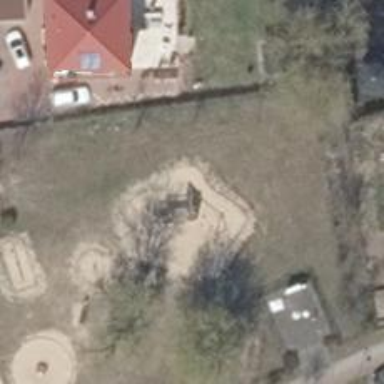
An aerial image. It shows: Playground featuring slide.